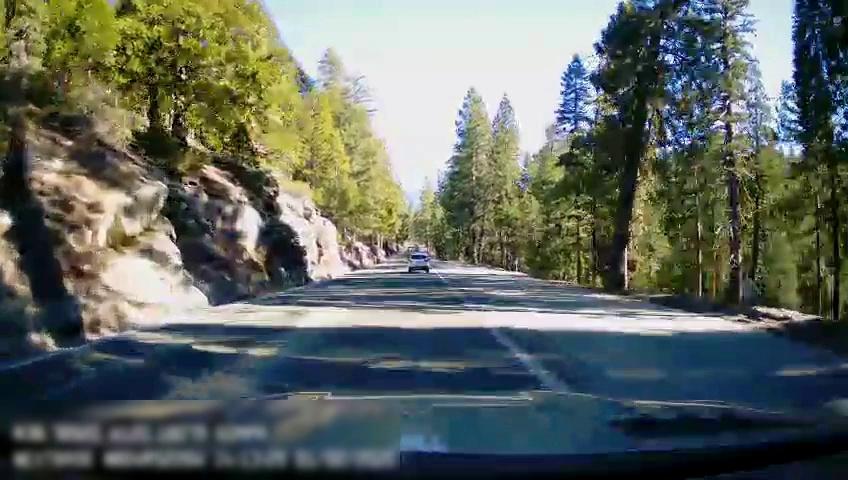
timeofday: Day
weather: Sunny
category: Drivable Space
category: Vehicles | SUV
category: Lanes | Current Lane